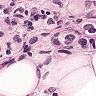
Metastatic tissue present: yes